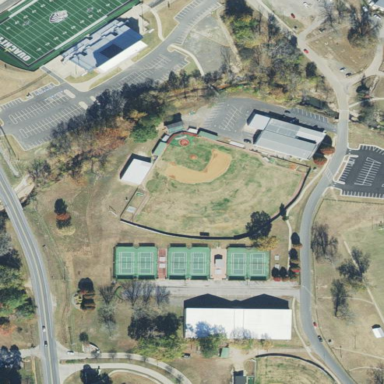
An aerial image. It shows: Baseball pitch for leisure land.